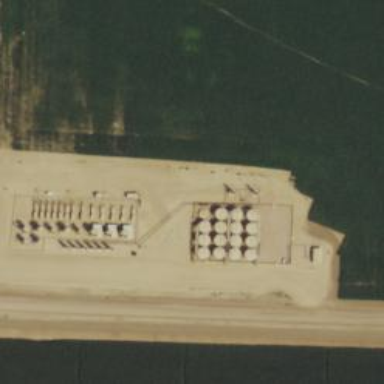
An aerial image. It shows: Storage tank that is man-made.